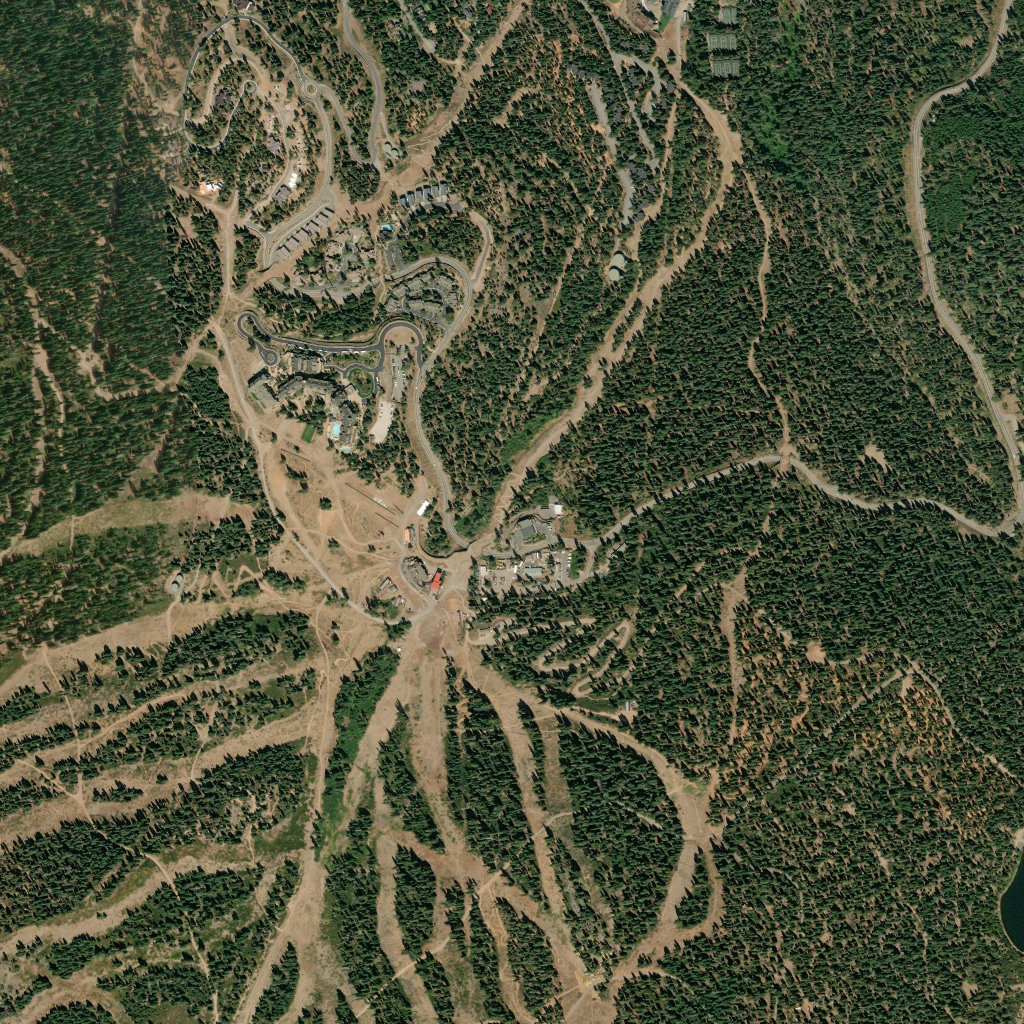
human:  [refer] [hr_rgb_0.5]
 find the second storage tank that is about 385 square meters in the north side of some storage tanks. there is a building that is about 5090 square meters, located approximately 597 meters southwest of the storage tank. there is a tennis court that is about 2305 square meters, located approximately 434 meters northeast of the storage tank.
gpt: <box>[[60, 24, 61, 25, 0]]</box>